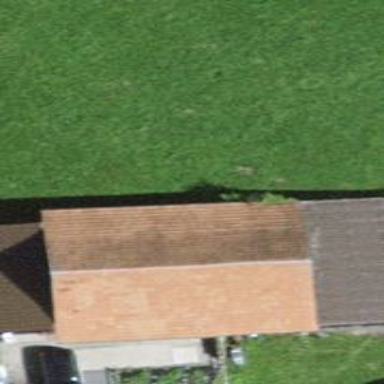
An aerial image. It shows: Shed building.